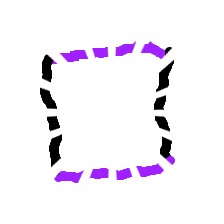
Shape: square